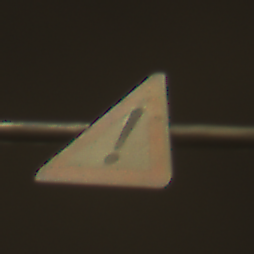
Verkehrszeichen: Gefahrenstelle
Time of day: Night
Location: Outdoor (Urban)
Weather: Overcast
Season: NotSpecified
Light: Artificial